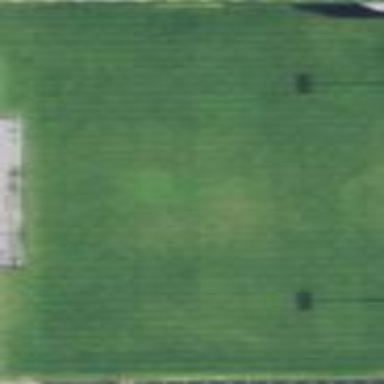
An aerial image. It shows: American football pitch.